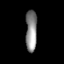
Tissue: prostate
Cell type: Epithelial cells
Senescence score: 0.3145
Nuclear area (px): 463
Mean DAPI intensity: 139.032